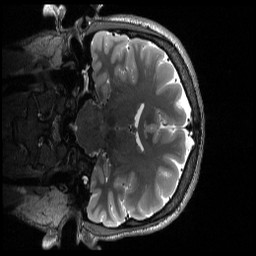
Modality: T2w
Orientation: coronal
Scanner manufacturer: siemens
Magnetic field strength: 3 T
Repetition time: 3.2 s
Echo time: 0.563 s